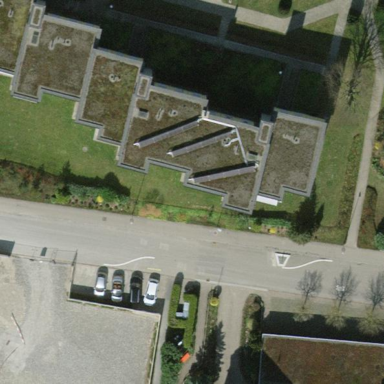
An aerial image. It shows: Image showing building with apartments.